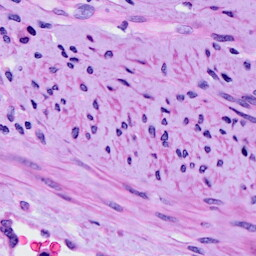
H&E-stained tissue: Cervix